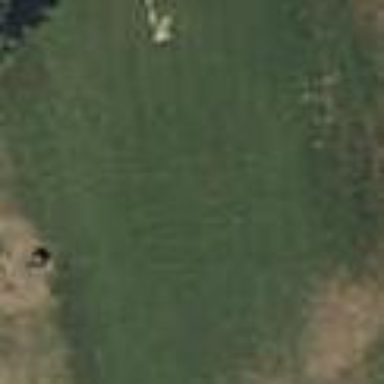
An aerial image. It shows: Golf tee on grass surface.